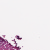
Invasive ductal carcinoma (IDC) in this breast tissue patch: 0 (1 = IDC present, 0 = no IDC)